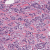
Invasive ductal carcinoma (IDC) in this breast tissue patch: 1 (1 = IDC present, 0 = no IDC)